Question: I just downloaded Pycharm Community Edition 3.4 today and this problem annoys me.
Pycharm doesn't detect stdlibs that doesn't have a '__file__' attributes, thus incorrectly marking those as errors, like in the snapshot below.

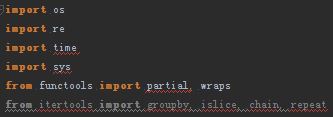
Answer: I had a similar issue using Pycharm Professional 3.4 running on Arch Linux.
To fix the problem I removed the Python Interpreter configuration for python 2.7 and readded as described in comments section of the bug report.
<URL>